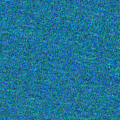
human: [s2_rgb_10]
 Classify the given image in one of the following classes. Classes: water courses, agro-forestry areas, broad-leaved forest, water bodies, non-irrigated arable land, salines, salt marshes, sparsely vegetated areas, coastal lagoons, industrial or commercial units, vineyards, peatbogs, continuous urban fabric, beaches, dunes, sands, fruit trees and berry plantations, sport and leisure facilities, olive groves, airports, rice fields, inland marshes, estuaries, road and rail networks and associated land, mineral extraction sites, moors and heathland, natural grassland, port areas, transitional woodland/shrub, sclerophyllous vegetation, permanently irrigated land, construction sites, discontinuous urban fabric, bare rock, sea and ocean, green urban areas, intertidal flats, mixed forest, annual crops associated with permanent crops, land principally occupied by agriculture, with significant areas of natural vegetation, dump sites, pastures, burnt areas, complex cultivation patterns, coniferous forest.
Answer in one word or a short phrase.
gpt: sea and ocean